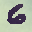
Label: 6